Question: I'm using the playframework 2.3.8 and I am trying to implement some sort of Stack Overflow like voting system. Until now I have some questions / answers in a map, that I send to a view. The buttons are there, but I dont know how to make them react to a click in order to change the scoring (arrowUp should upvote the counter, arrowDown similar).
Here is an example picture:

This is my Controller :
'''
static Map<Question, List<Answer>> myMap = new HashMap<Question, List<Answer>>();
public static void initialize() {
// Question format: ID / questionText / voteScore / userID
// Answer format: ID / questionID (answer linked to question) / answerText / voteScore / userID
Question question1 = new Question("xyz", "Do Androids dream?", 127, "Marcus");
Answer answer11 = new Answer("zab", "xyz", "Only of electric sheep!", 70, "Tibor");
Answer answer12 = new Answer("qwert", "xyz", "No, they dont!", 10, "Sarah");
List<Answer> answerList1 = new ArrayList<Answer>();
answerList1.add(answer11);
answerList1.add(answer12);
myMap.clear();
myMap.put(question1, answerList1);
}
public static Result index() {
initialize();
return ok(views.html.index.render(myMap));
}
'''
This is my :
'''
@import model.Question
@import model.Answer
@(myMap: Map[Question, List[Answer]])
@main("Main") {
@for((question, value) <- myMap){
(some HTML to make it look nice)
<button type="button" class="btn btn-default" onclick="voteUp()" id="upvoteButton"
value="voteUp" style="width: 30px; height: 30px; text-align: center; vertical-align: center;">
<span class="glyphicon glyphicon-arrow-up" aria-hidden="true" style="color:orange"></span>
</button>
@question.voteScore
(some HTML to make it look even nicer)
}
'''
My :
'''
GET / controllers.Application.index()
GET / controllers.Application.upVote()
GET /Forum controllers.Forum.askQuestion()
GET /Einstellungen controllers.Application.showSettings()
GET /Quiz controllers.Application.startQuiz()
'''
I dont know if I can use the buttons over the route via the controller class as most of other projects seem to use Javascript. So how can you catch the button click and update the voteScore?
: I have added a script now that increments the voteScore of the first question only.
'''
<script language="javascript">
function voteUp() {
var num = $('#num');
var currentNumber = num.text().length ? parseInt(num.text()) : 0;
num.text(currentNumber + 1);
}
</script>
'''
In my index.scala.html I have added a span-tag to the @question.voteScore:
'''
<span id="num"> @question.voteScore </span>
'''
But as I am iterating over a map I can only change the value of the first question. The first upvote Button works, while all others increment the voteScore of the first question also!
So how can I get the respective value from the map for each corresponding question, change it and put it back into the map?
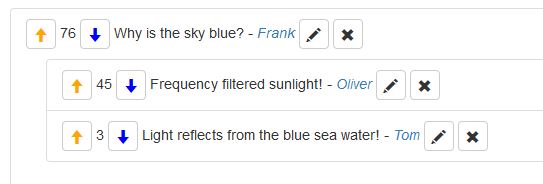
Answer: you need to do is catch the click event on that button. Use jquery for it, to add event listner to a particular button using class or id.
you need to make a AJAX call inside event listner, that will hit an API and onSuccess make increment in UI using jquery functions, in case of error show error messge received from API.
Create an API in Play of POST or GET whichever you want, this API will be called in AJAX from UI. You need to create different API for Voting up Questions and Answers. In both API take id as Parameter and increment the value in DB and then return the incremented value. If there is any error or wrong parameter send error message with statusCode > 300.